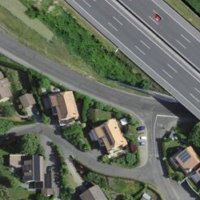
EUNIS habitat code: 57
Species observed at this site:
Glis glis